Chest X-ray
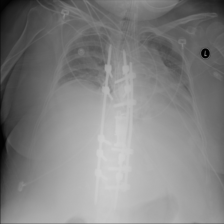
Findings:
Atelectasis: negative
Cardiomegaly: negative
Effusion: negative
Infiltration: negative
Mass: negative
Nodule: negative
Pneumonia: negative
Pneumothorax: negative
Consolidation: negative
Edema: negative
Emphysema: negative
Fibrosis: negative
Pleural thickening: negative
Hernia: negative